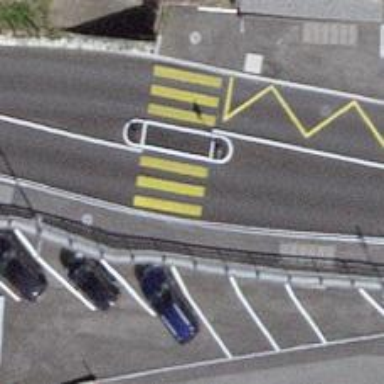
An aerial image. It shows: Bus stop with stop position for public transport.